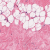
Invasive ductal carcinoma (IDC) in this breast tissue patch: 0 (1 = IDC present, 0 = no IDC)